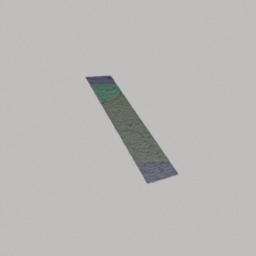
Label: people